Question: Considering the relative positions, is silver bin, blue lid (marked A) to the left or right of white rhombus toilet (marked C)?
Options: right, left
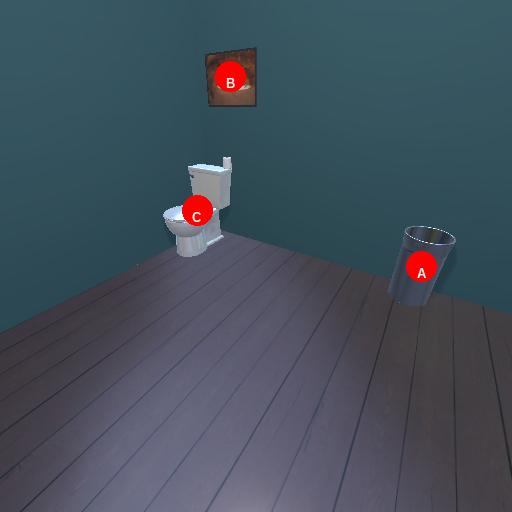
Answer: right